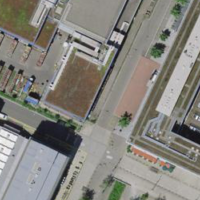
EUNIS habitat code: 54
Species observed at this site:
Symphyotrichum lanceolatum